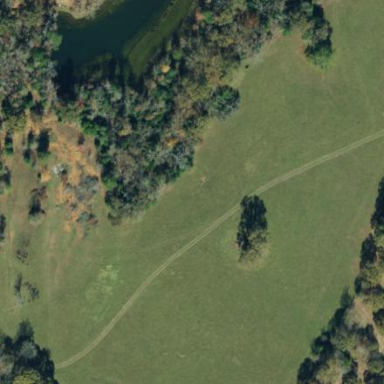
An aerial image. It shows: Pasture covered in meadow.